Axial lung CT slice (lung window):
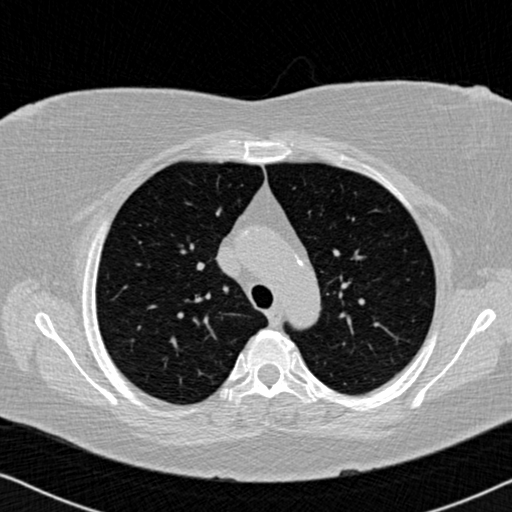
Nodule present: no